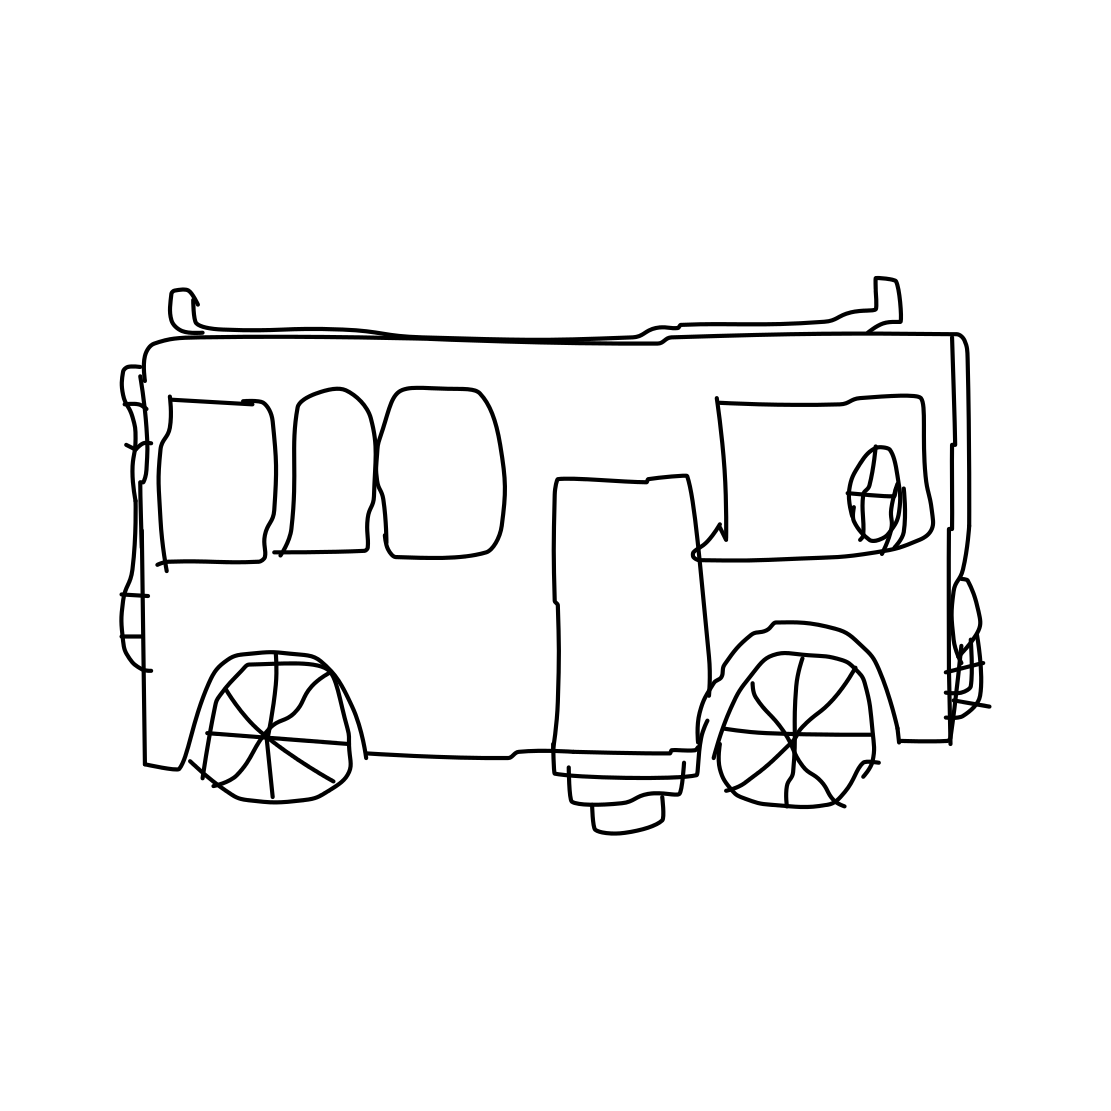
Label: bus